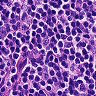
Metastatic tissue present: no